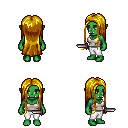
a pixel art fantasy rpg character, female body template, orc, green skin, white pirate shirt, white pants, blonde extra-long hairstyle, dagger, four views (front, back, left, right), 2x2 character sprite sheet, small pixel art, hard edges, no anti-aliasing